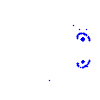
Particle: kaon